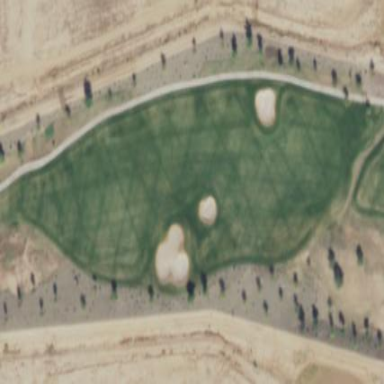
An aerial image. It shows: Rough golf area with grass surface.